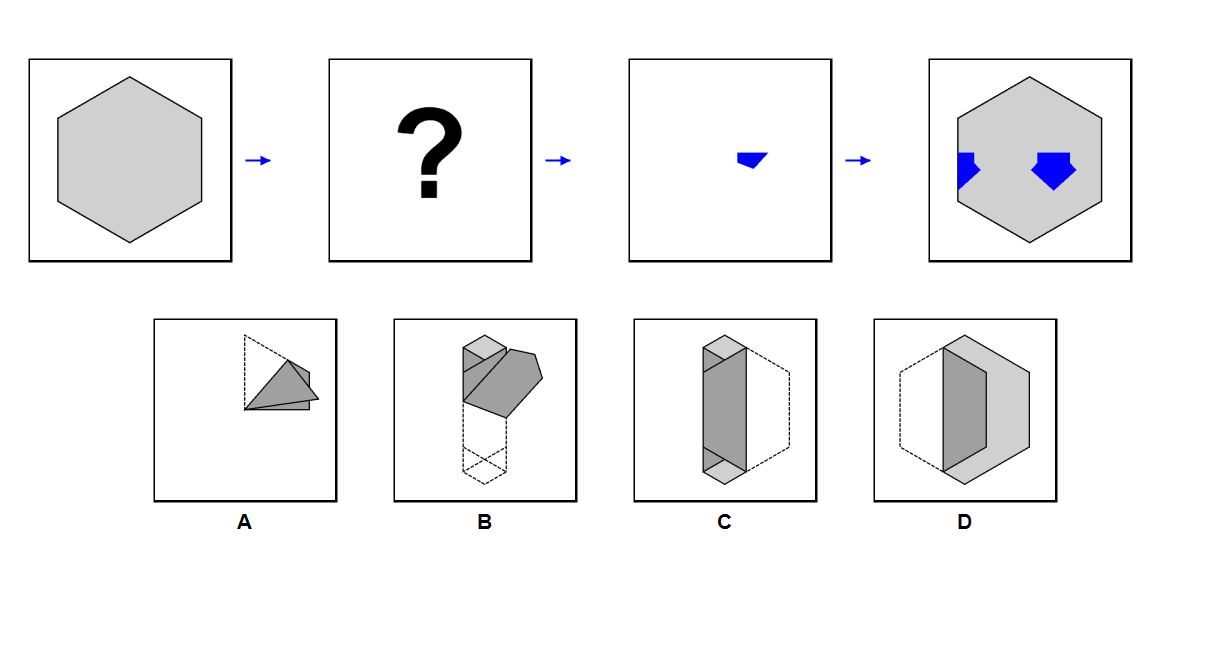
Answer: A